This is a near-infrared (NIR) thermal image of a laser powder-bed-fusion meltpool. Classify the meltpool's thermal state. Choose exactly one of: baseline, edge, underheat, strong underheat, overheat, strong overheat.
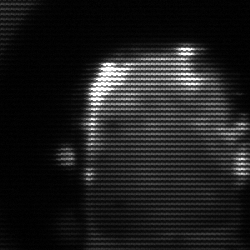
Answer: baseline